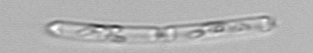
Label: Cerataulina_pelagica